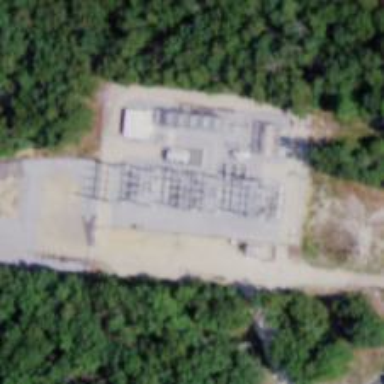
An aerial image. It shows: Switch used for power control.